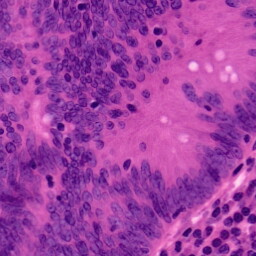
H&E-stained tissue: Colon